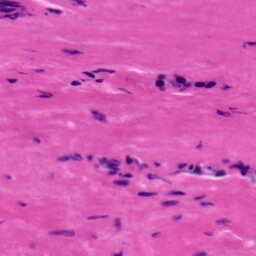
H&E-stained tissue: Tonsil